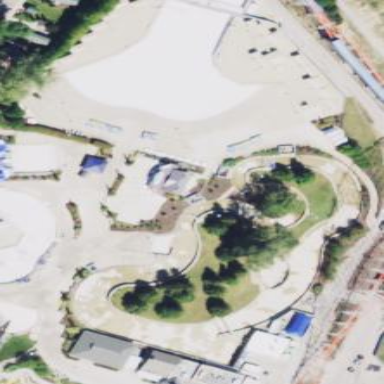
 popular spot for tourists to relax and enjoy themselves."